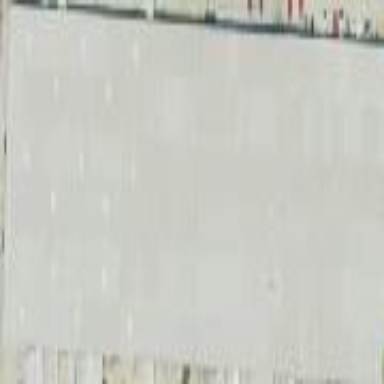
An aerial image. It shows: Warehouse.